Fundus camera: canon
Shooting center: optic_disc
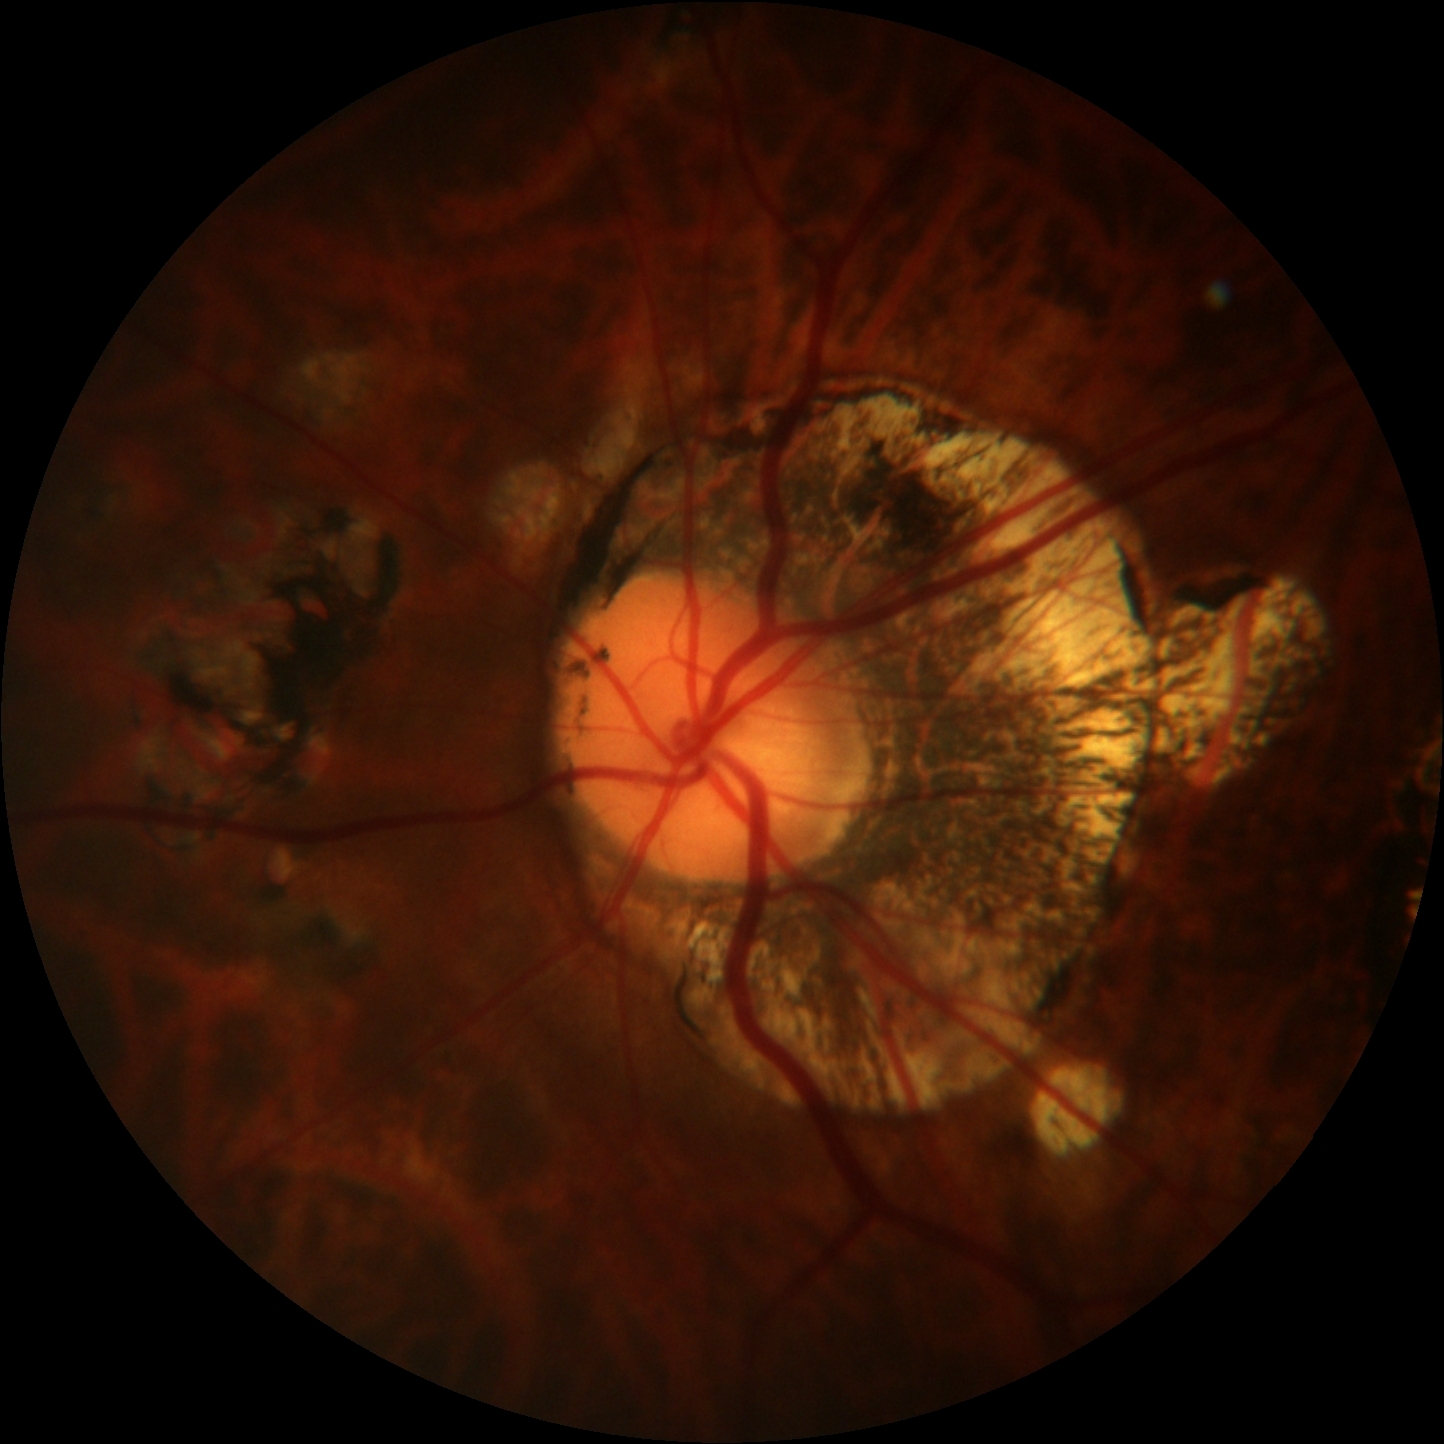
Pathologic myopia: yes
Patchy retinal atrophy: present
Retinal detachment: absent